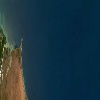
Label: water